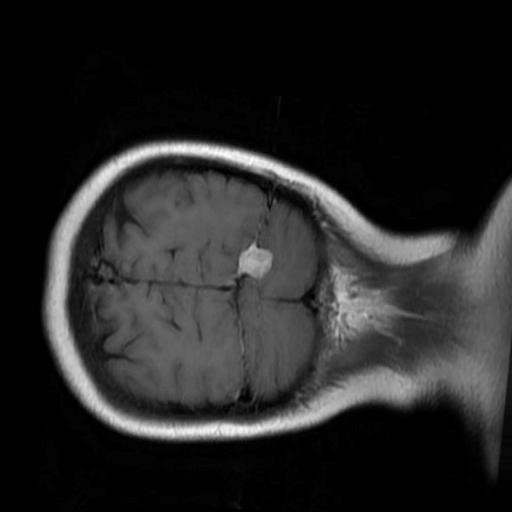
Label: brain_menin